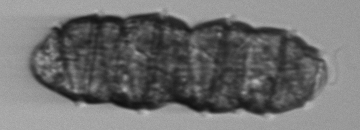
Label: Margalefidinium